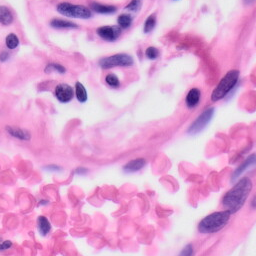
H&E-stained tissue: Skin